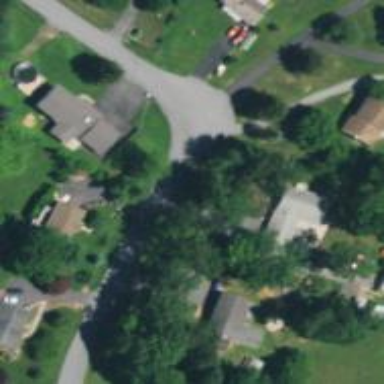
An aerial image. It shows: Driveway.